Question: I am trying to setup a test environment for ckeditor as described <URL>.
After installing bender, when I run bender init, I am getting a JS error at line 129 of <URL> saying 'module' is undefined.
Here's a screenshot of the error dialog -

I am not sure if this is due to any bug in <URL>... I followed the previous steps and all succeeded.
Any direction on how to fix this?
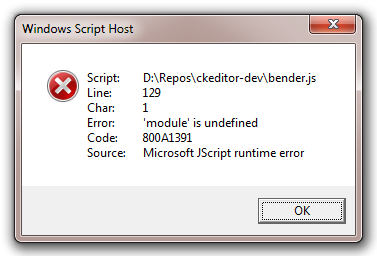
Answer: Looks like you're running the file with wrong interpreter. You're using <URL>, which is a Microsoft language.
Bender is a JavaScript application and is designed to be ran by NodeJS interpreter.
Make sure that you have NodeJS installed as mentioned in Setting up Bender.js, then use command line to run Bender.